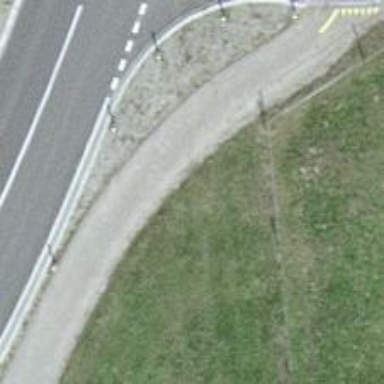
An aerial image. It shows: Cycleway.